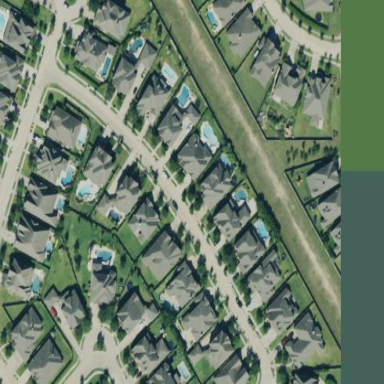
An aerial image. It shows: Residential area within neighborhood.